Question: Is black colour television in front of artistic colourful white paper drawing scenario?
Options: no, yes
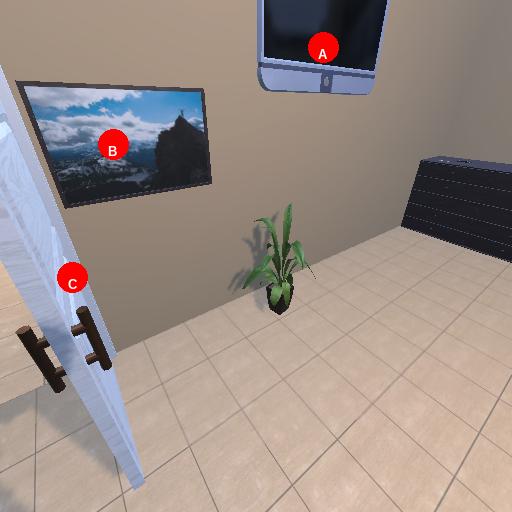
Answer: no